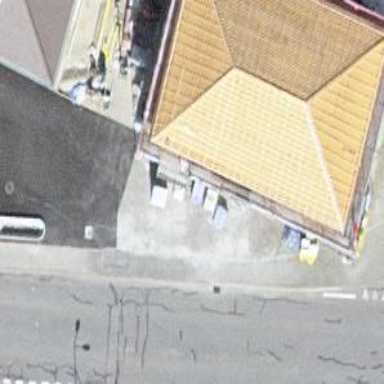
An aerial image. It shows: Restaurant.